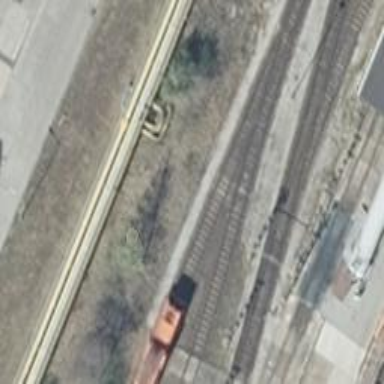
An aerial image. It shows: Railway yard.